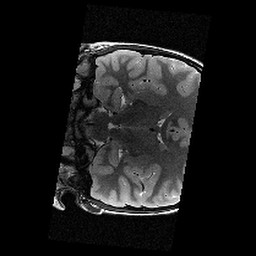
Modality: T2w
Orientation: coronal
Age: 12
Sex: female
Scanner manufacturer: siemens
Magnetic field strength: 3 T
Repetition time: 9.23 s
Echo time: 0.067 s